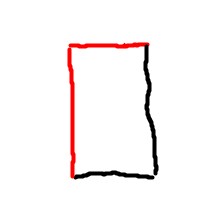
Shape: rectangle